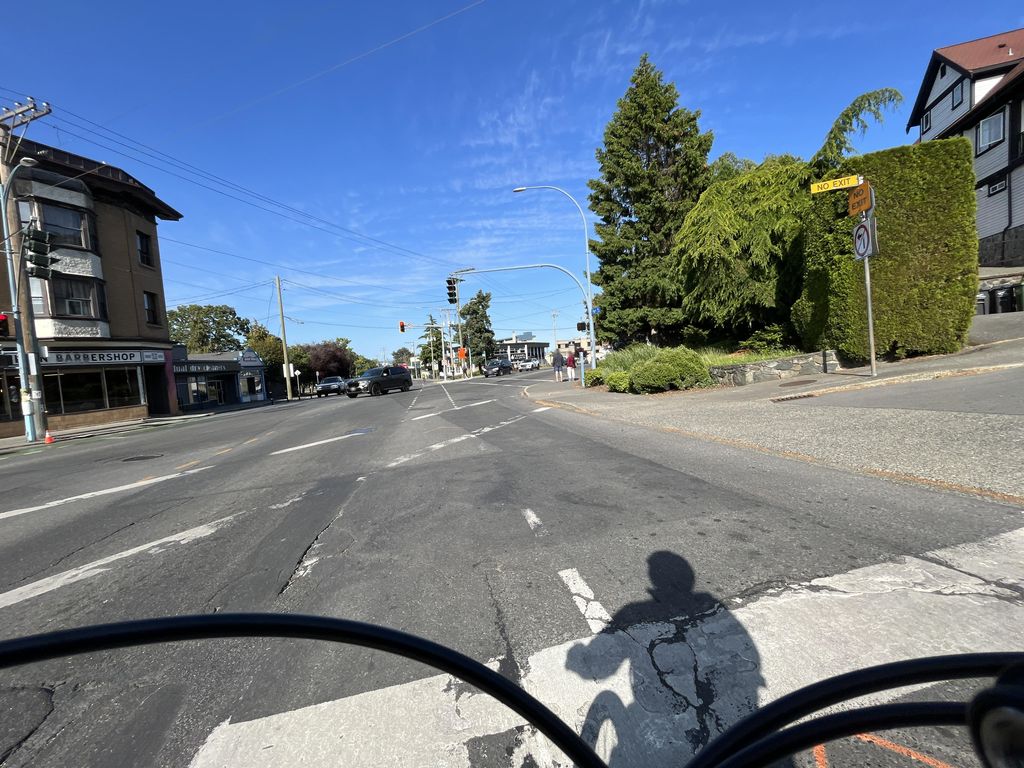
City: victoria